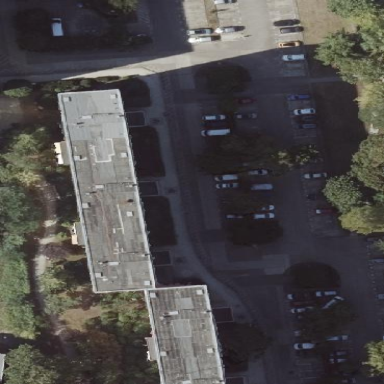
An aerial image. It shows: Parking area with surface.